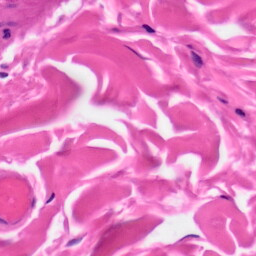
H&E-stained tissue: Skin